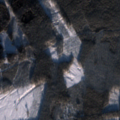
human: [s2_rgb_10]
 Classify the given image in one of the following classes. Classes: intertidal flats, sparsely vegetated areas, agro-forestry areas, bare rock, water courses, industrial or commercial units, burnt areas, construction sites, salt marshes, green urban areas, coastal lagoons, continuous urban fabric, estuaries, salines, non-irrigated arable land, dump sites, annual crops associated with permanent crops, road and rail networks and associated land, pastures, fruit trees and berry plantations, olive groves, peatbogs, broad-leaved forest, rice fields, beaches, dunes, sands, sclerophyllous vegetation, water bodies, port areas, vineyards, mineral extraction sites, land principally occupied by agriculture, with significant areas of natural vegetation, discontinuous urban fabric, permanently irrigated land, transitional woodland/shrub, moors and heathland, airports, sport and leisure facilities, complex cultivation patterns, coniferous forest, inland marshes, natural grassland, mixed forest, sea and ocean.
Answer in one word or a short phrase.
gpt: coniferous forest, transitional woodland/shrub